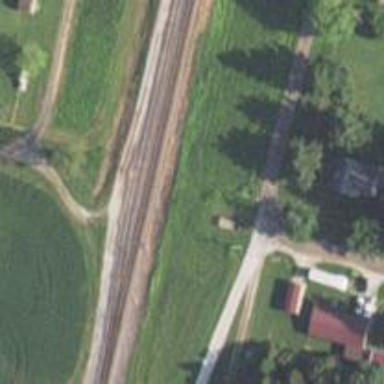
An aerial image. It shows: Disused railway spur service.